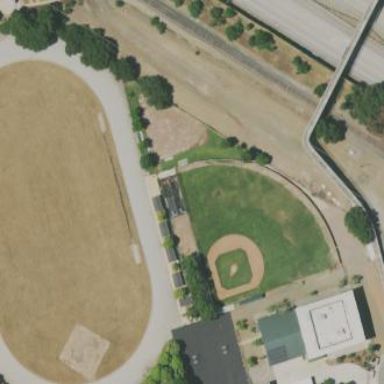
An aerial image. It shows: Baseball pitch with grass landuse. The pitch has sandy surface for playing.